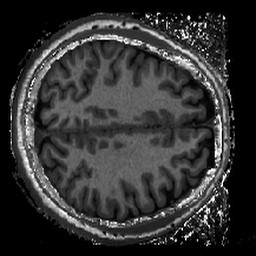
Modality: T1w
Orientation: axial
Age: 24
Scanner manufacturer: siemens
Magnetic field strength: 3 T
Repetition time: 2.4 s
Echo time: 0.00224 s